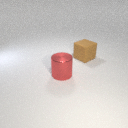
large brown rubber cube to the right of large red metal cylinder